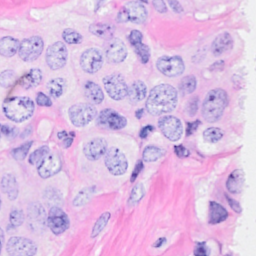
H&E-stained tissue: Breast